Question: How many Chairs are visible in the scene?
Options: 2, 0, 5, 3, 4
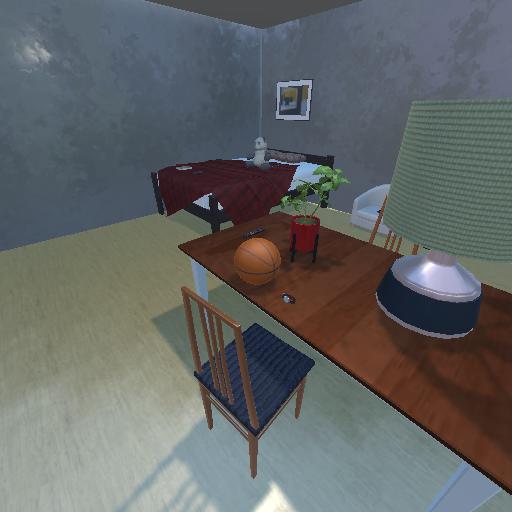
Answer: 2